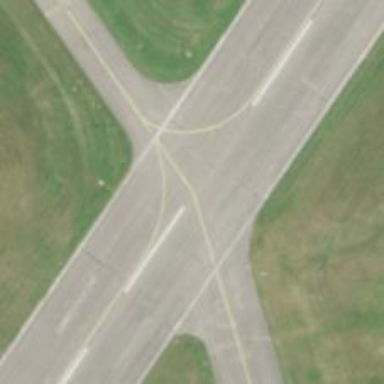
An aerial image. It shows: Asphalt runway at the airport.